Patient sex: M
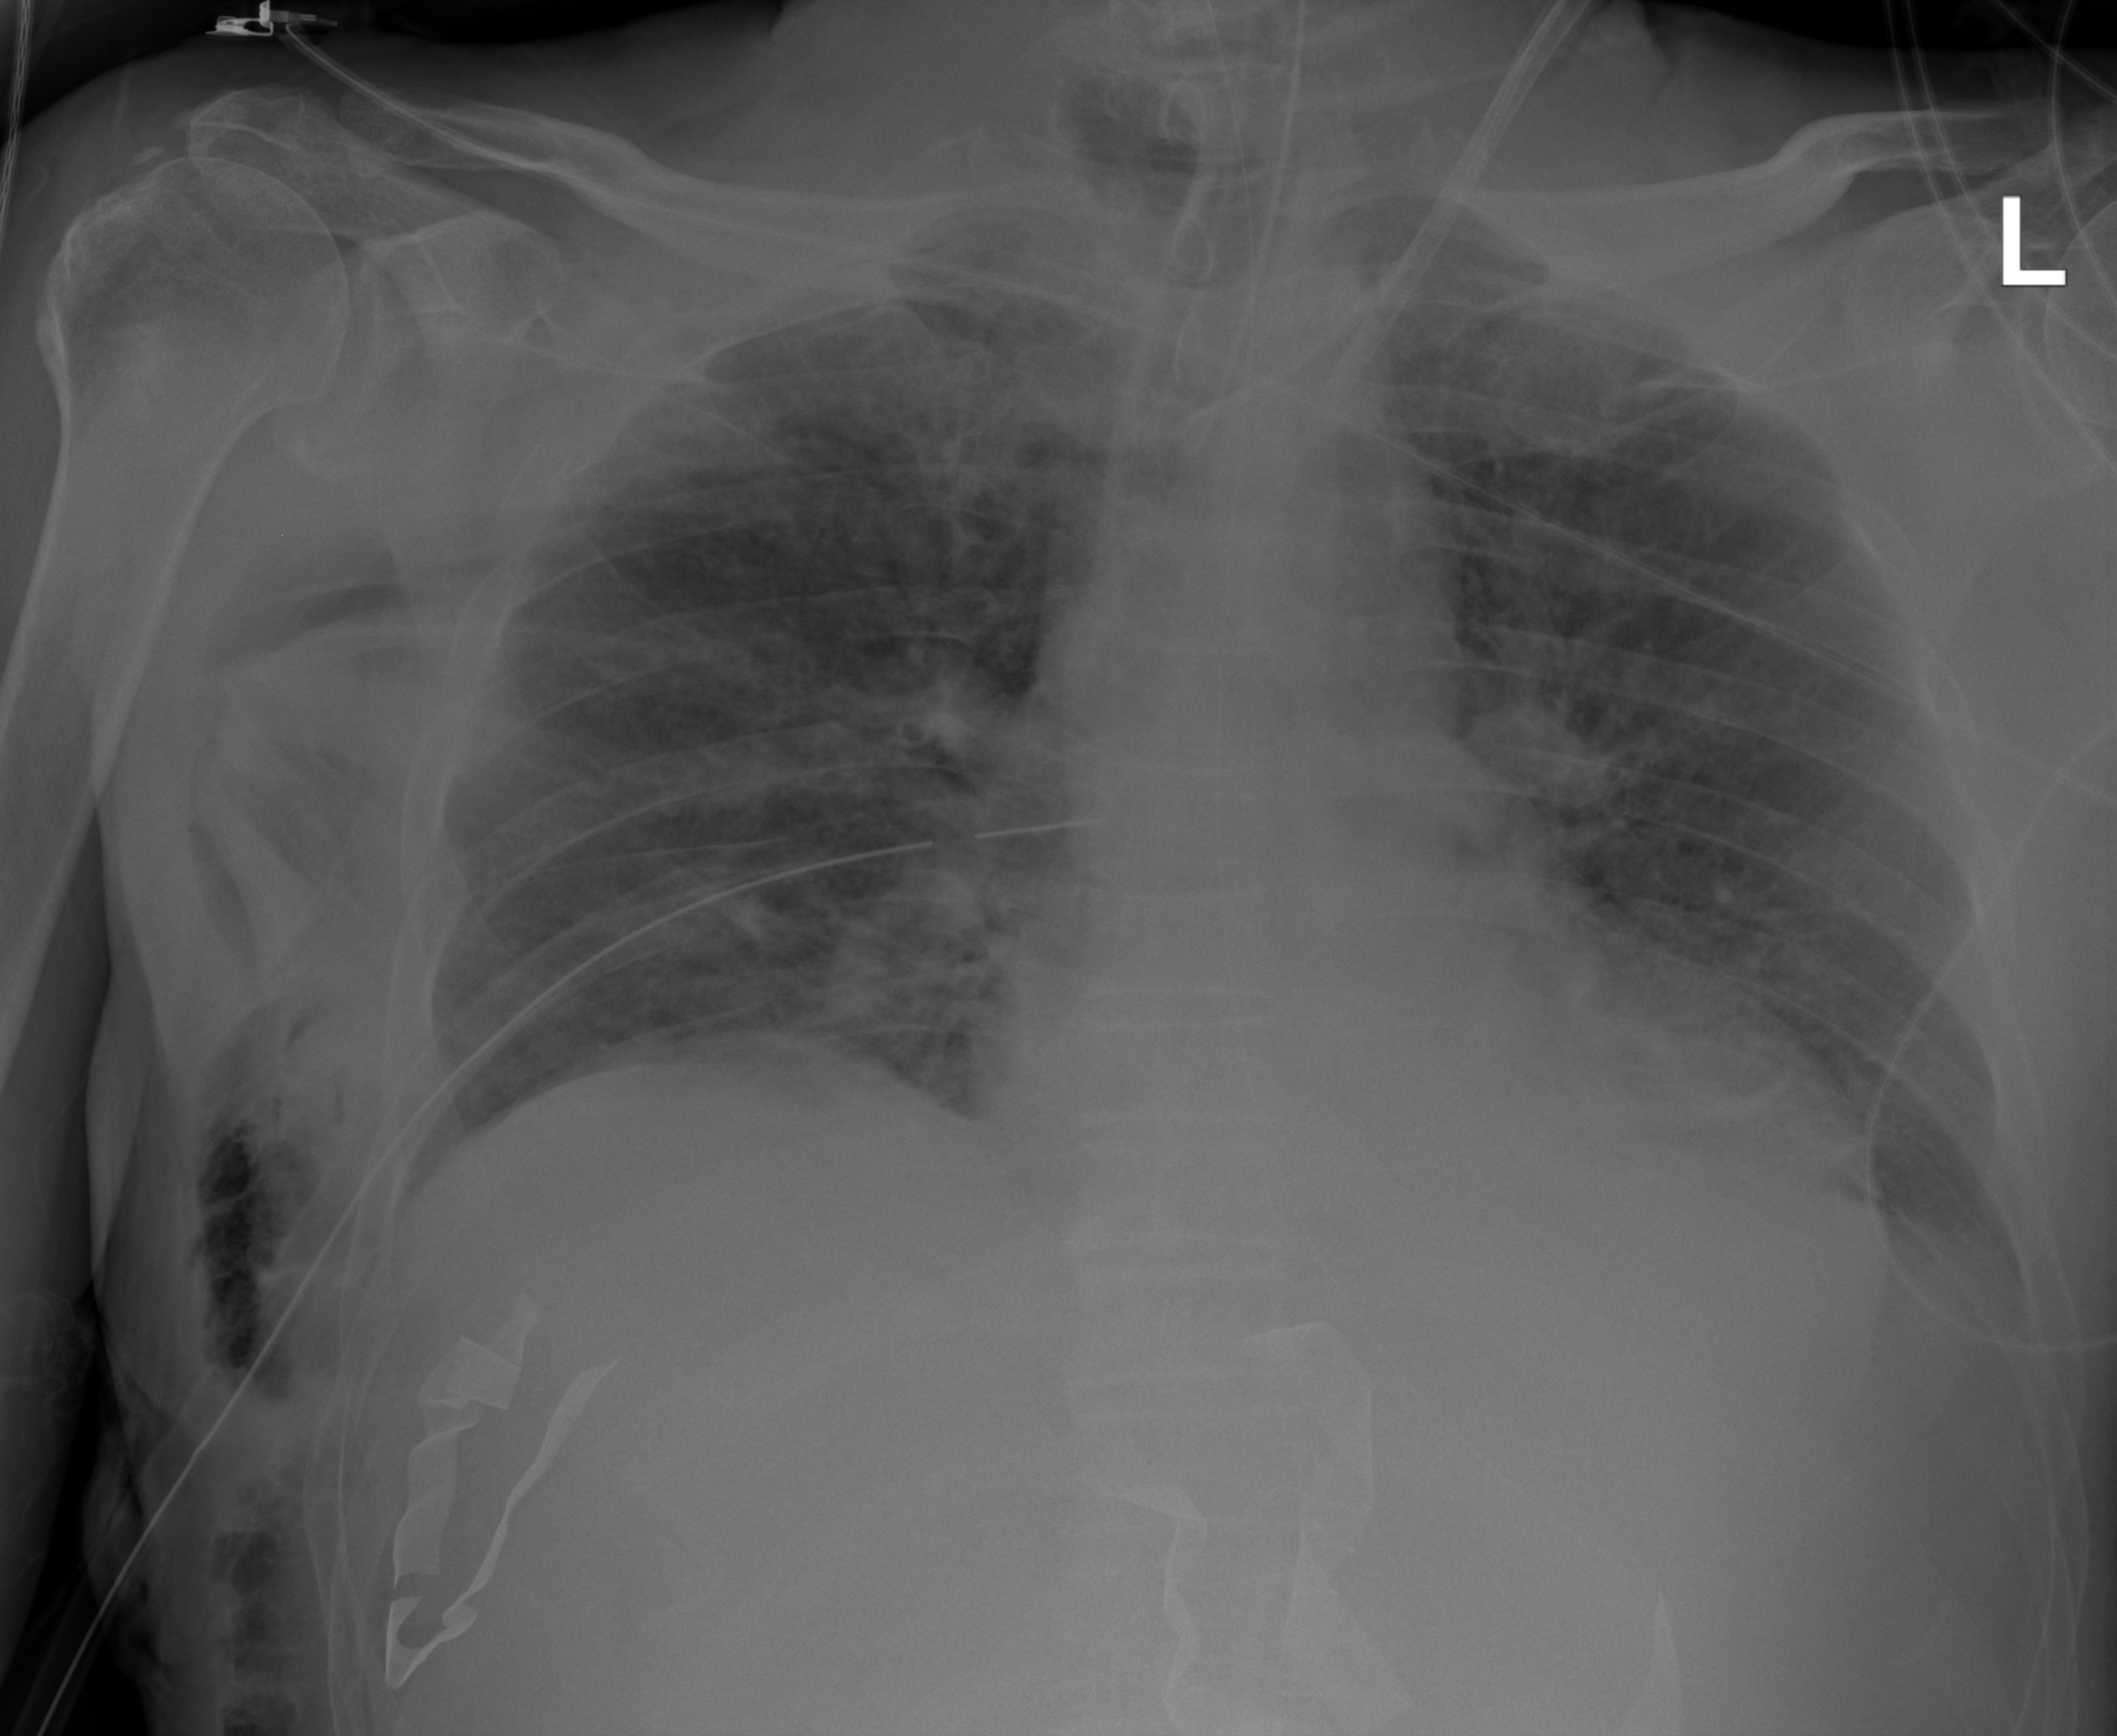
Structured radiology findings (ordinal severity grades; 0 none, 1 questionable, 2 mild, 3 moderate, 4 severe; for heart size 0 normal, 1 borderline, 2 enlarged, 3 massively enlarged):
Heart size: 0
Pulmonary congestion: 2
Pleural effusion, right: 0
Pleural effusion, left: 0
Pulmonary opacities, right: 0
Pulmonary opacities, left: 0
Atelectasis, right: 0
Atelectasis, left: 0